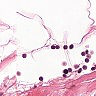
Metastatic tissue present: no